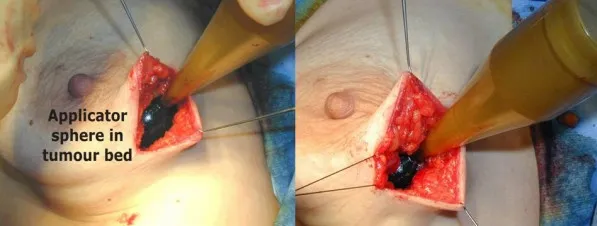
The spherical applicator is inserted in the tumour bed and the target breast tissue is wrapped around with a purse string.
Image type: medical_photograph (other_medical_photograph)